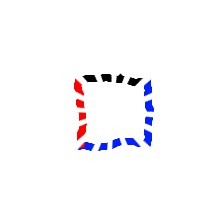
Shape: square